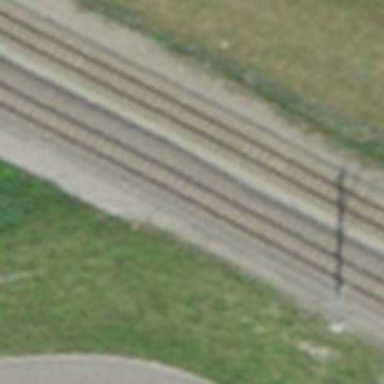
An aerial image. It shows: Narrow-gauge railway track electrified by contact line.